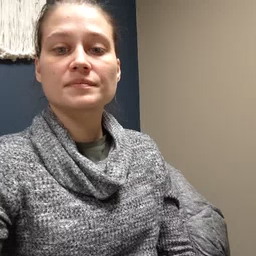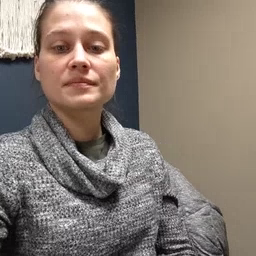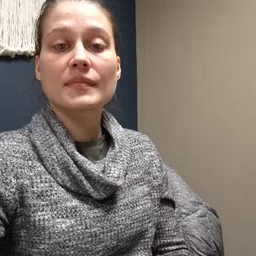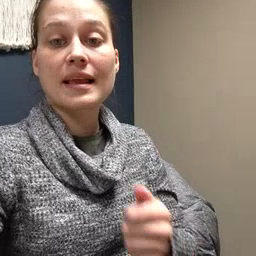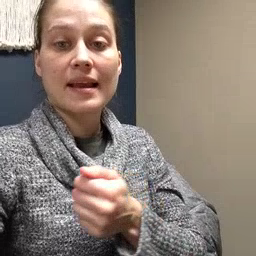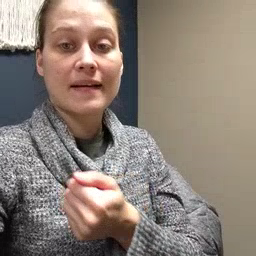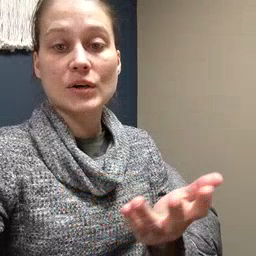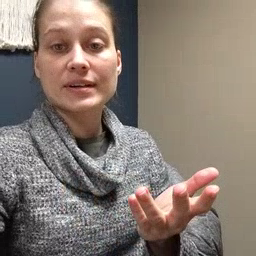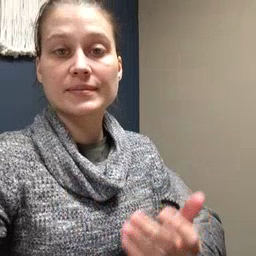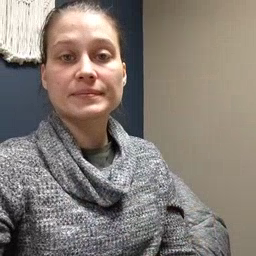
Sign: every